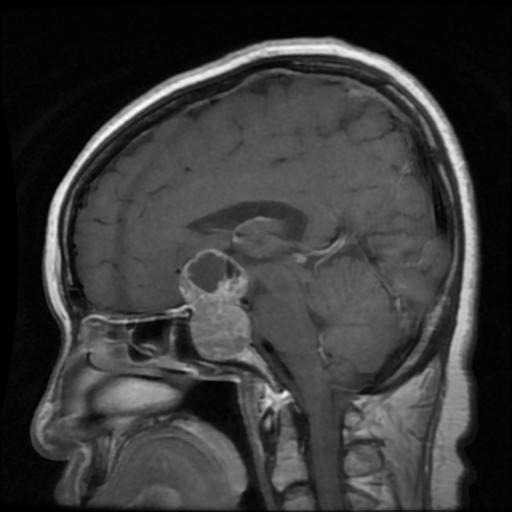
Label: pituitary